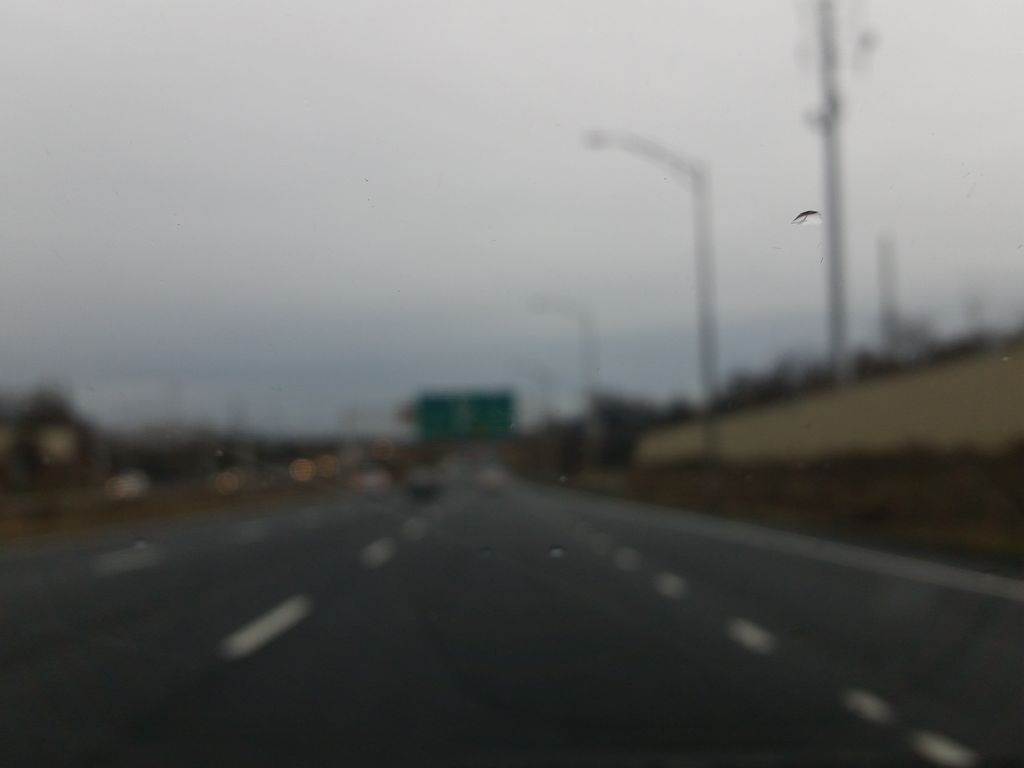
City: quebec_city